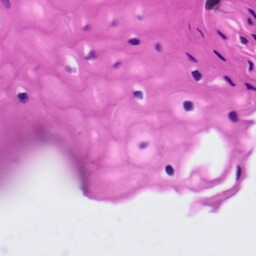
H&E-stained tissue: Tonsil